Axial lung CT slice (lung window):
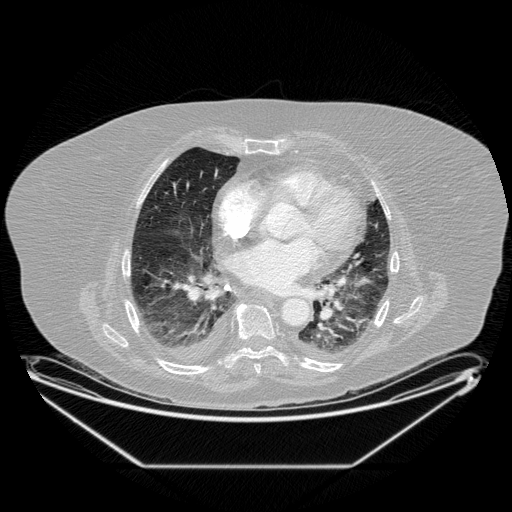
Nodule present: no